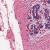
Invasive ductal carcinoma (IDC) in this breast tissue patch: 0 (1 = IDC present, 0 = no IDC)